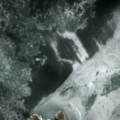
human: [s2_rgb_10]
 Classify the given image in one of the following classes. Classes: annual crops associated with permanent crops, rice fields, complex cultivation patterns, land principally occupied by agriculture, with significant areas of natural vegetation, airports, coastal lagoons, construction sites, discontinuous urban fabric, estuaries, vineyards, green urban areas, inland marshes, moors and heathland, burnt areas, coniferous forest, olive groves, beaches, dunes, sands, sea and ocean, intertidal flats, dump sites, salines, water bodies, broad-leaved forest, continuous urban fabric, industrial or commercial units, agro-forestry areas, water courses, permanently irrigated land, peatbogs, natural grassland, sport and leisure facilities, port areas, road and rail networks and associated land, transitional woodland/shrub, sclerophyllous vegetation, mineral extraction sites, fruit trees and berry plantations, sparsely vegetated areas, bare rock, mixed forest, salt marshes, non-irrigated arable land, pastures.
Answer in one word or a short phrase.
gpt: sea and ocean